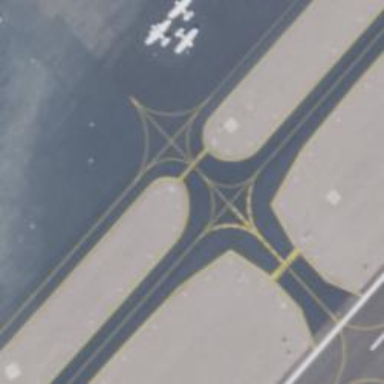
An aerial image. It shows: Asphalt taxiway at the airport.